Question: I am modifying someone else's (non-git) code. I downloaded the original, ensued my modifications, and jumped the gun and made the modified version my first commit. This was a mistake, I should have added the original downloaded code as my first commit.
Then to add insult to injury, I added the original code as a branch off of my first edit.. In other words it is a big mess now :(
In simple terms, what I have looks like the blue graph below. C5 is the actual original code, C1,C2-C6 are my gradual modifications (C4 is redundant). I'd rather have the green be my history.

Any ideas how to modify history to accomplish this?
Thanks many,
sly
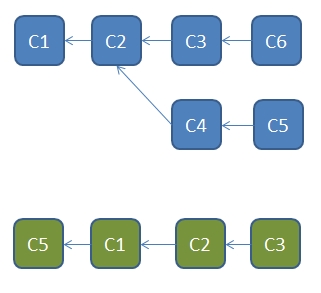
Answer: I have done this completely at the command-line, but am going to insert screenshots from SourceTree to illustrate what's going on.
First get the first 7 or 8 digits of commit id (50da9c3) from the C5 commit and put in on your clipboard or in textedit or something - you'll need it later
For confirmation, Here is our starting state:

Here are the steps to get where you want:
Create a new non-rooted branch to start building commits off of named base
'''
git symbolic-ref HEAD refs/heads/base
'''
Now remove all files and directories from git
'''
git rm --cached -r .
'''
Now that all the files are 'untracked' remove them from the local working directory
'''
git clean -d --force
'''
Now create a commit with nothing in it (this will be the commit on which everything else will be built).
'''
git commit --allow-empty -m'Initial Commit'
'''
Your tree should look like this now:

Now cherry pick the c5 commit (what you had on the clipboard)
'''
git cherry-pick 50da9c3
'''

Now re-root the master branch on to the base branch
'''
git rebase --onto base --root master
'''

Now you can delete the base and c4-c5 branches
'''
git branch -d base
'''

'''
git branch -D c4-c5branch
'''

Keep in mind the the 'Initial Commit' is an empty commit with no files, so don't be fooled. The C5 commit is actually the first content based commit.